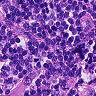
Metastatic tissue present: no